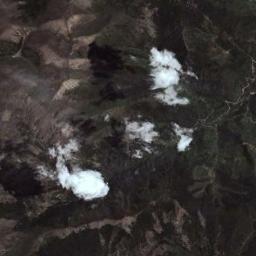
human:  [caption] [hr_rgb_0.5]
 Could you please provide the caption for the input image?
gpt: The cumulus clouds are located above the land covered by some vegetation while some ups and downs are on the land .

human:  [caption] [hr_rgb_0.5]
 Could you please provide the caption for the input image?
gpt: A huge cloud of white clouds floated over the farmland .

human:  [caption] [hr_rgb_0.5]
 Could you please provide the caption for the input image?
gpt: The white cloud is above the mountain .

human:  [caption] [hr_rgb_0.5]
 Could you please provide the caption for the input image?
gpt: Sparse white clouds on a mountain where brown and green intersect .

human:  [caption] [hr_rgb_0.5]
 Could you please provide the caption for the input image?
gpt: A few pieces of white clouds over a mountain .